Aerial crown-view tile of a tropical tree (Barro Colorado Island, Panama), acquired 20241112:
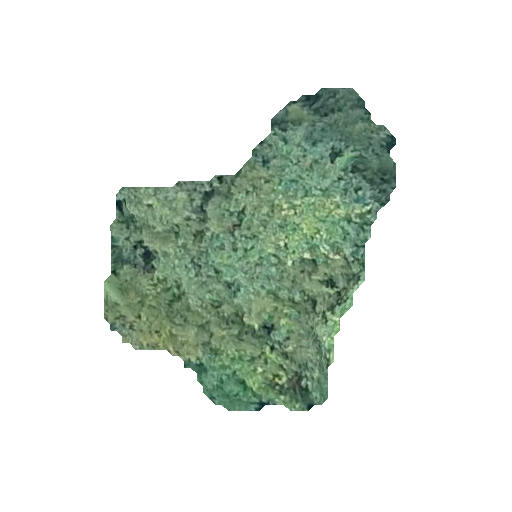
Species: Pouteria stipitata
GBIF accepted scientific name: Pouteria stipitata
Crown area: 92.451 m²